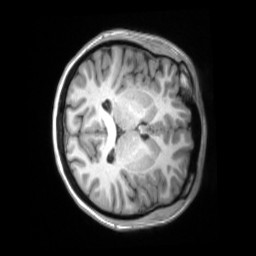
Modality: T1w
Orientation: axial
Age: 27
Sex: female
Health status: ill
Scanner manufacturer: siemens
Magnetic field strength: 3 T
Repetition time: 2.2 s
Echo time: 0.00157 s